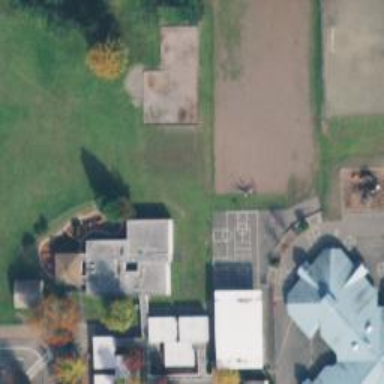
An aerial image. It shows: Basketball court on pitch.